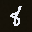
Label: 8